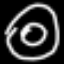
Label: donut